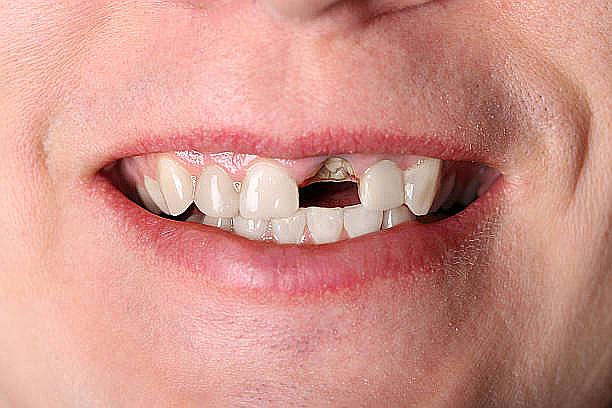
Condition: hypodontia